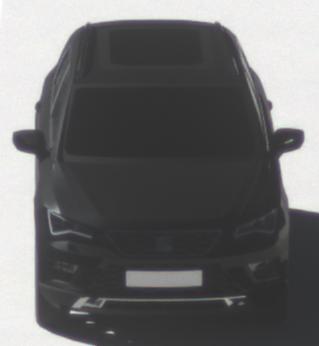
Make: SEAT
Model: Ateca 1.0 TSI Ecomotive
Detailed model: Ateca (5FP)
Model produced from: 2016/08
Model produced until: 2018/08
Doors: 5
Color: black
Road condition: dry road
Daytime: morning or afternoon
Contrast: high contrast